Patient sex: F
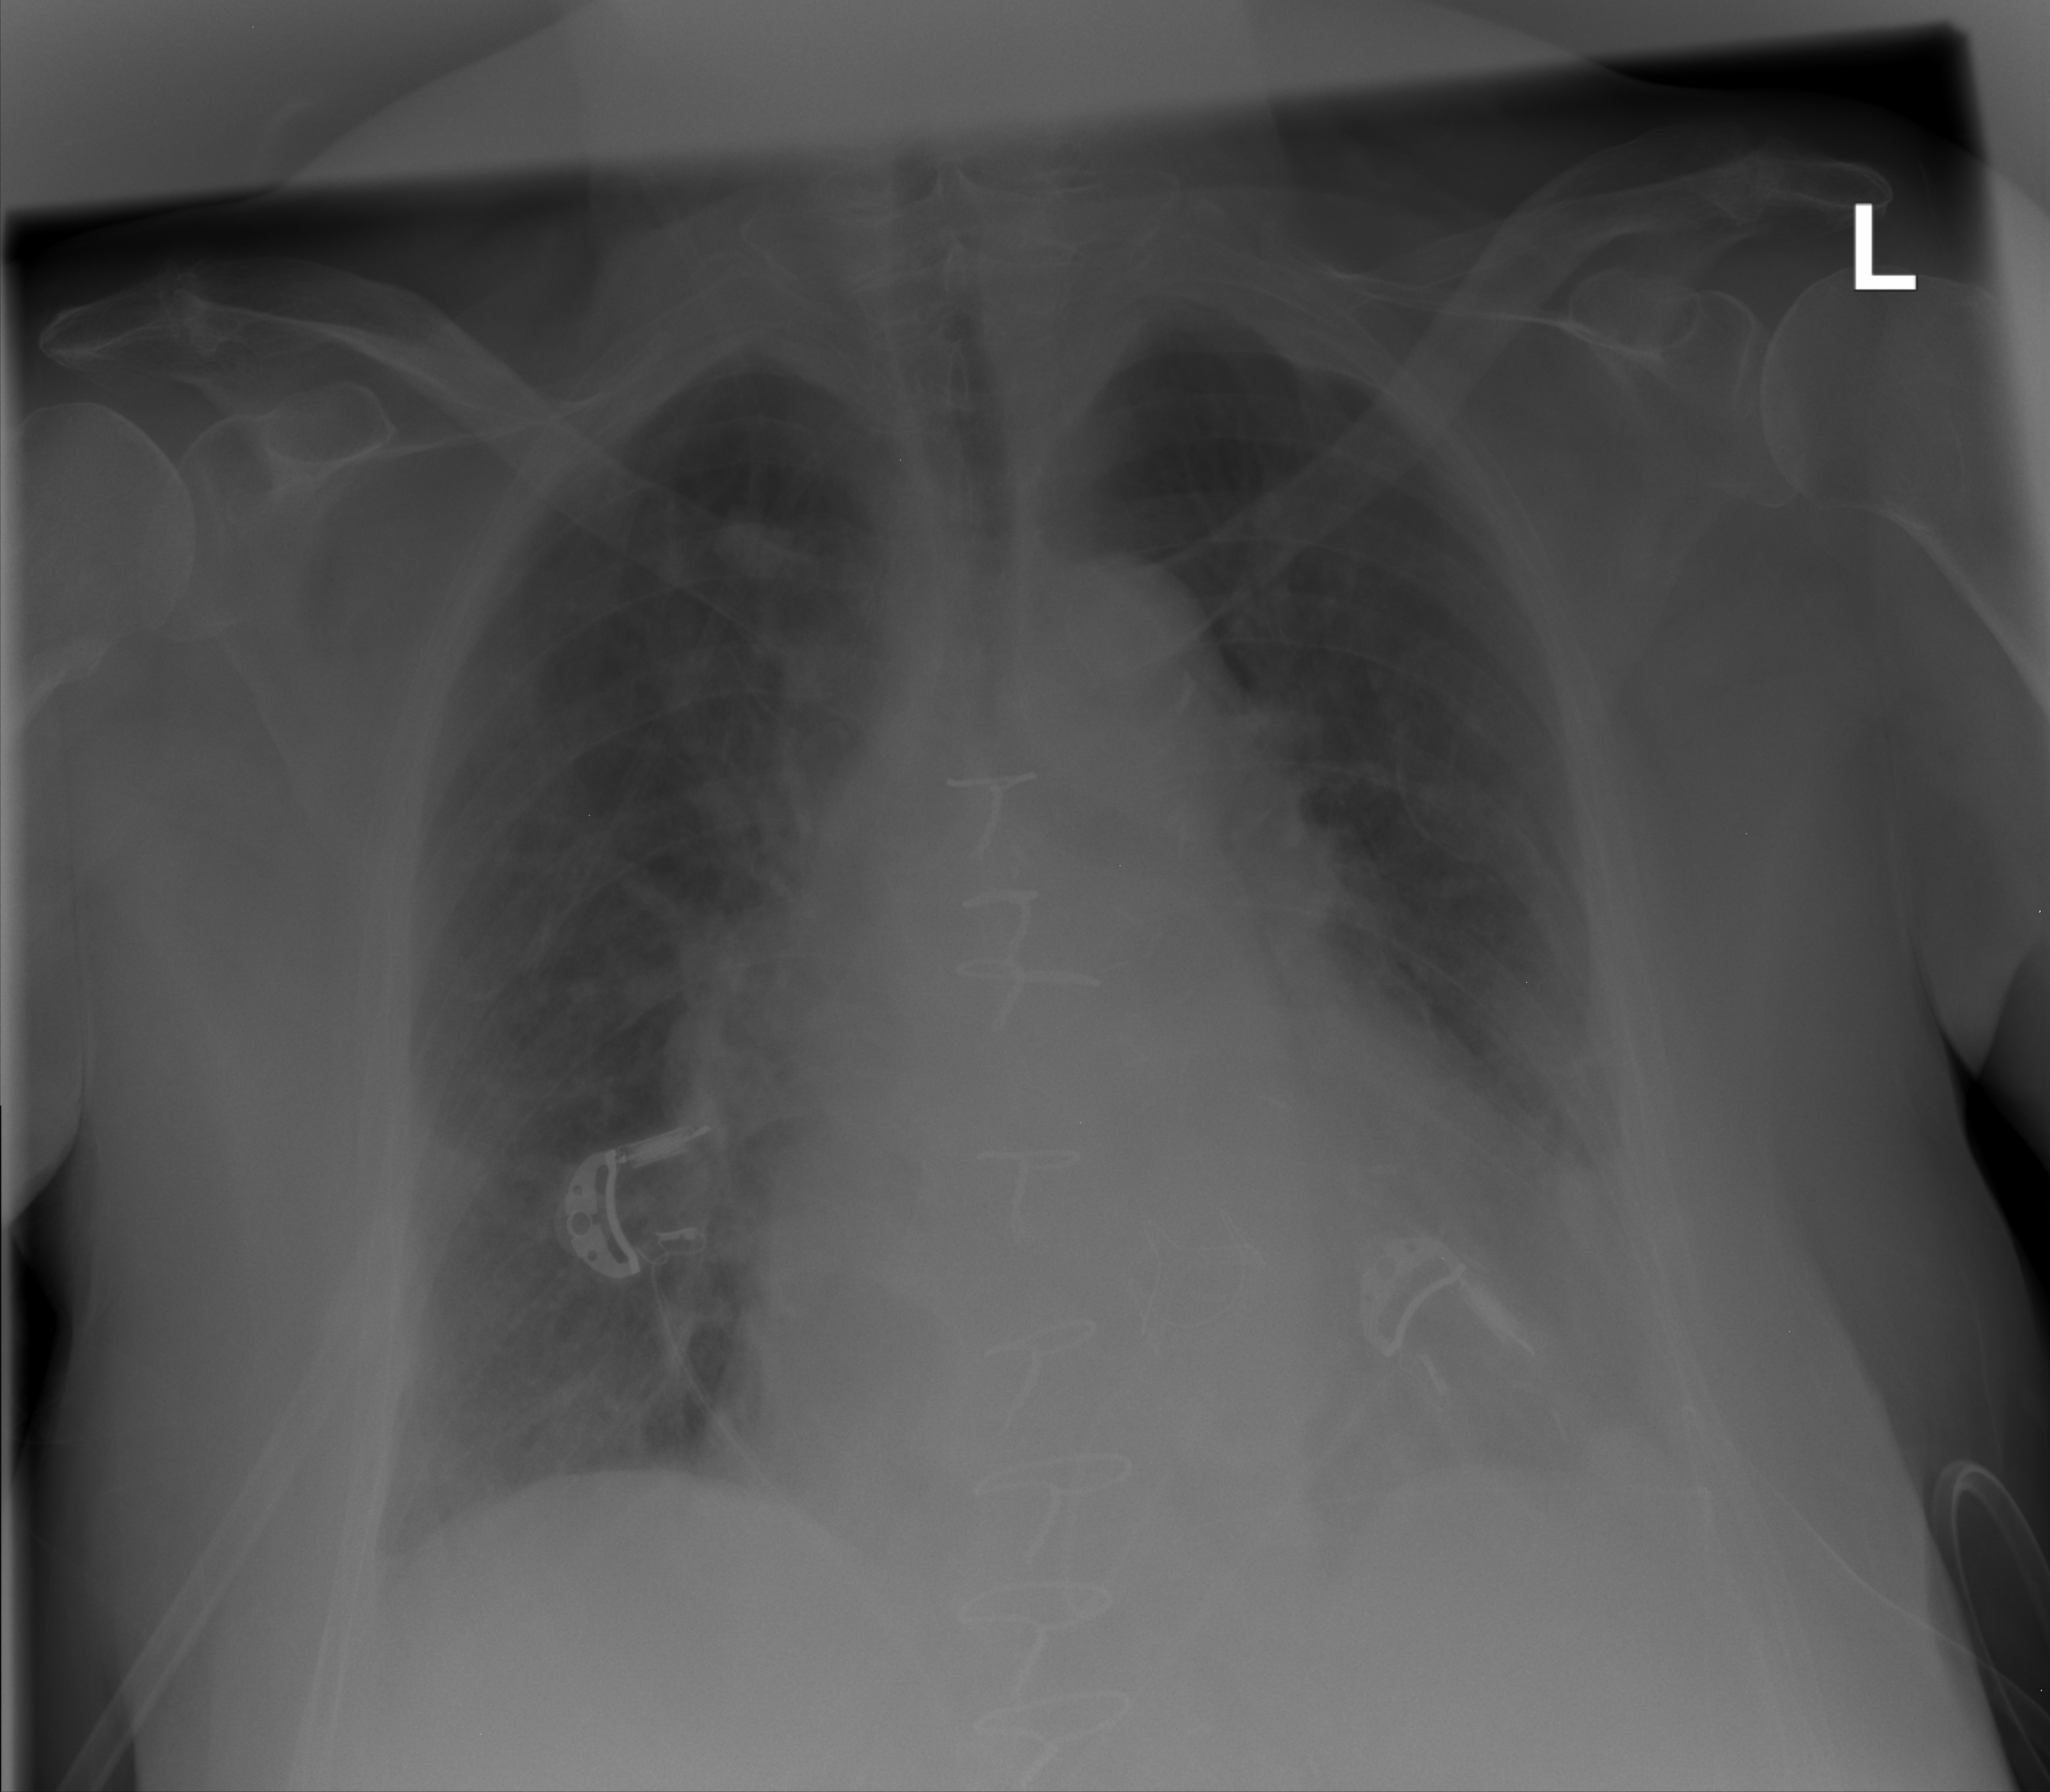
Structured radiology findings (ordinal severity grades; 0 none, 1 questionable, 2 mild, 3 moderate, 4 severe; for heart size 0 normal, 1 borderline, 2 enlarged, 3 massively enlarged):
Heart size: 2
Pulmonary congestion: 1
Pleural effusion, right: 0
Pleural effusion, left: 2
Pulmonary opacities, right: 0
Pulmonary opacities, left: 0
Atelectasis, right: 1
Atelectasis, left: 1